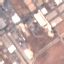
Label: Industrial